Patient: sex M, age 42
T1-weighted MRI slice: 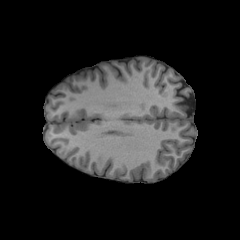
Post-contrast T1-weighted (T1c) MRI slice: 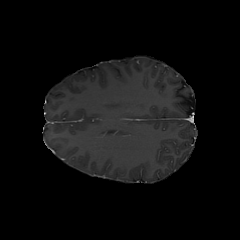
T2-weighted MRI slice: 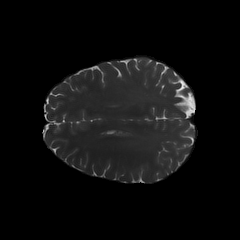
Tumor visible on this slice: no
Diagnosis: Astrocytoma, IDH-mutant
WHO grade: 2